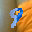
Label: 9